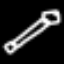
Label: pencil